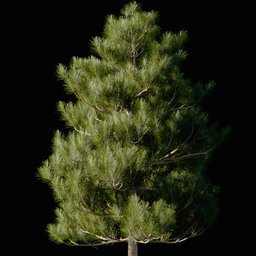
Label: nature